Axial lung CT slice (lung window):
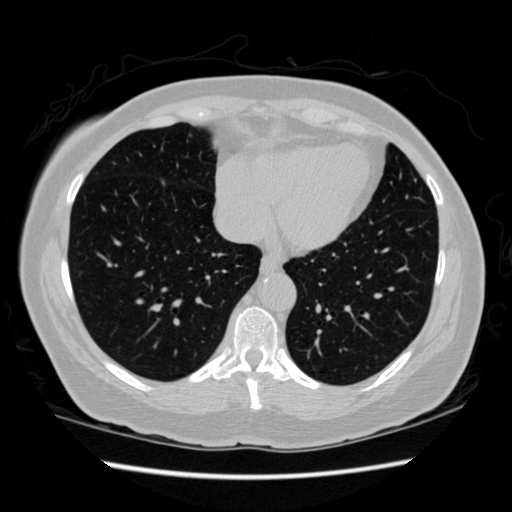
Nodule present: no